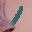
Label: 1